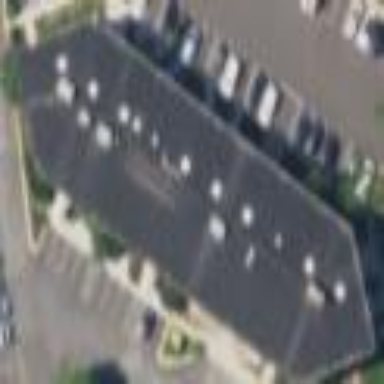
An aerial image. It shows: Commercial building.